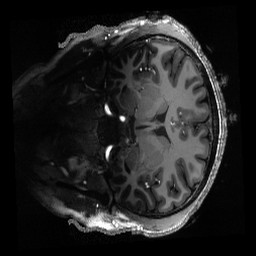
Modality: T1w
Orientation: coronal
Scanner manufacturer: siemens
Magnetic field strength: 7 T
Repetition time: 3.82 s
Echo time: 0.00172 s